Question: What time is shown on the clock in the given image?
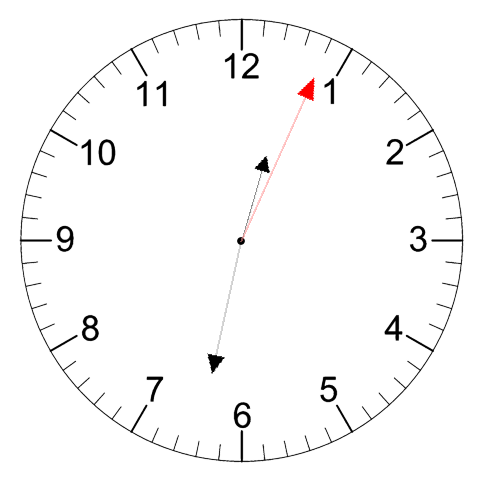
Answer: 12:32:04